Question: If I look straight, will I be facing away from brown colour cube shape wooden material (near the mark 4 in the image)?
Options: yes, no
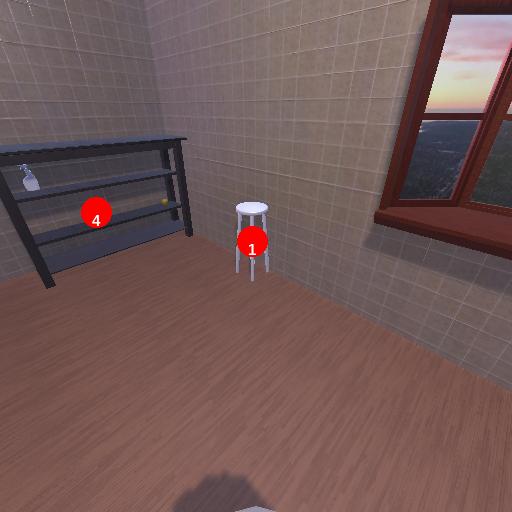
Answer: yes